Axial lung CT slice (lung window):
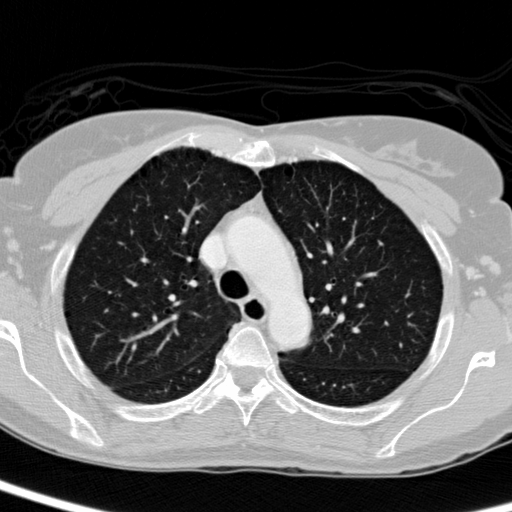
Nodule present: no